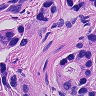
Metastatic tissue present: yes